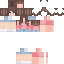
A female human skin with pale skin, wearing brown long hair dressed in a red tshirt and brown shorts, featuring a closed mouth.